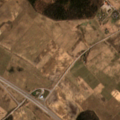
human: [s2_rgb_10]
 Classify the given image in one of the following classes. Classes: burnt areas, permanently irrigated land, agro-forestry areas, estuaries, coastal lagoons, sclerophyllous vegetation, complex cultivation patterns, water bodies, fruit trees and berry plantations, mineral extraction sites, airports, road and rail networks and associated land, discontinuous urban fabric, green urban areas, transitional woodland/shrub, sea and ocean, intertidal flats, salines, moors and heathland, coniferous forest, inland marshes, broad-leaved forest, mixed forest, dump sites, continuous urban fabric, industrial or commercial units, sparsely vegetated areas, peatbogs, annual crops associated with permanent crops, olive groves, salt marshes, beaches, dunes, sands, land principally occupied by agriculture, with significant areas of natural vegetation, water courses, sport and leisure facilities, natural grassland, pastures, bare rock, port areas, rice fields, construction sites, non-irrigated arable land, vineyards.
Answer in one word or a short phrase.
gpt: discontinuous urban fabric, non-irrigated arable land, pastures, complex cultivation patterns, coniferous forest, mixed forest